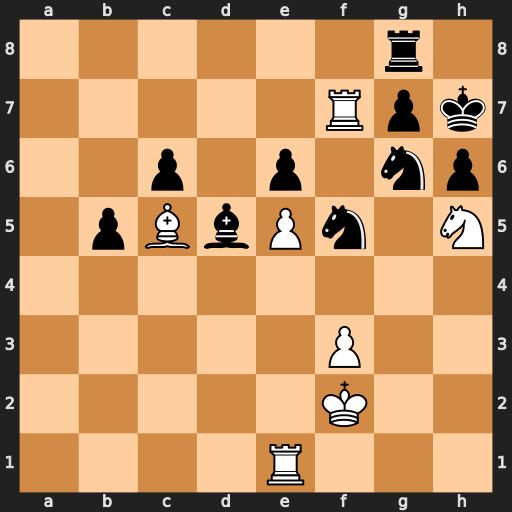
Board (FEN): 6r1/5Rpk/2p1p1np/1pBbPn1N/8/5P2/5K2/4R3
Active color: w
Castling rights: -
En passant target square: -
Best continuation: Nf6+ Kh8 Nxg8 Kxg8 Rxf5 exf5 e6 Nf4 e7